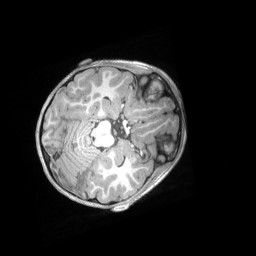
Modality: T1w
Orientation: axial
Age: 7
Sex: male
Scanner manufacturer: siemens
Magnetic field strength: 3 T
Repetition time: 2.53 s
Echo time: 0.00164 s